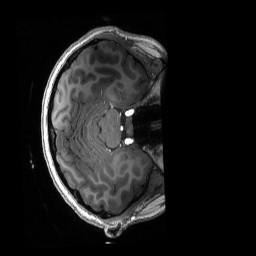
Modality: T1w
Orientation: axial
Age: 22
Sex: female